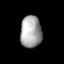
Tissue: prostate
Cell type: Epithelial cells
Senescence score: 0.2306
Nuclear area (px): 660
Mean DAPI intensity: 166.33